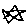
Label: star